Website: apple
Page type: billing-address
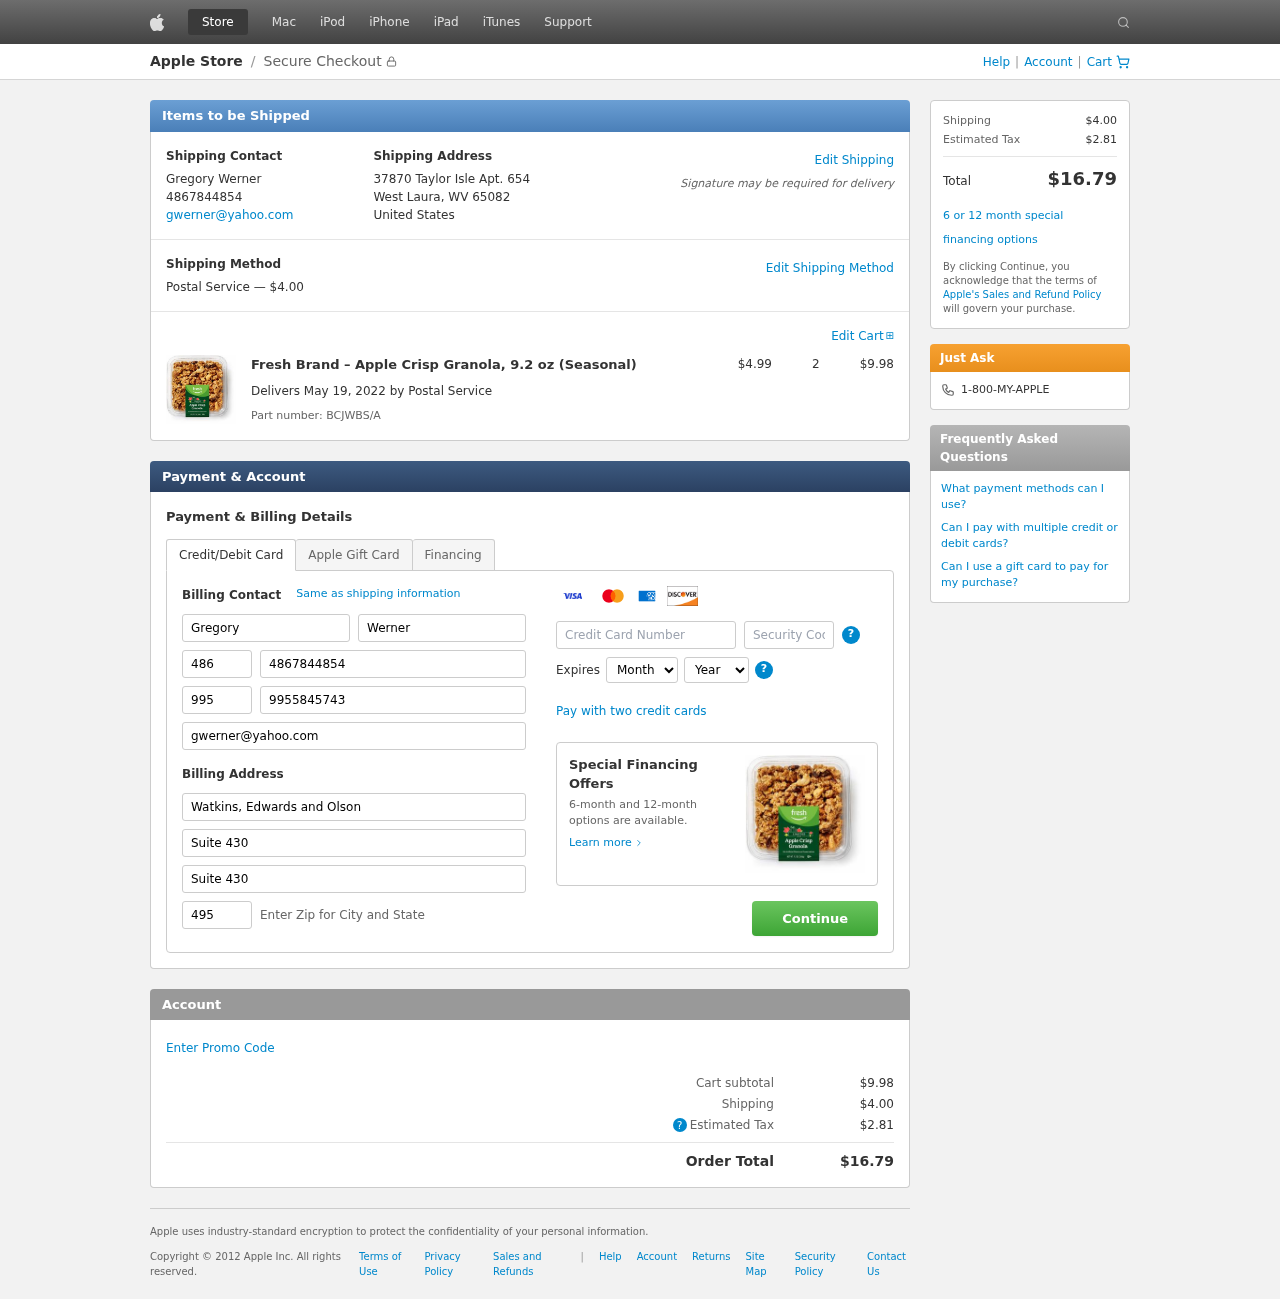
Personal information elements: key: PII_CARD_CVV
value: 568
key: PII_CARD_EXPIRY_MONTH
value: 11
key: PII_CARD_EXPIRY_YEAR
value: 27
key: PII_CARD_NUMBER
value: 2255 1950 5251 4797
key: PII_CITY_STATE_ZIP
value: West Laura, WV 65082
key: PII_COMPANY
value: Watkins, Edwards and Olson
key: PII_COUNTRY
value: United States
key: PII_EMAIL
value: gwerner@yahoo.com
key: PII_FIRSTNAME
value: Gregory
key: PII_FULLNAME
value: Gregory Werner
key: PII_LASTNAME
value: Werner
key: PII_PHONE
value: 4867844854
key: PII_PHONE_ALT
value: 9955845743
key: PII_PHONE_ALT_AREA
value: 995
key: PII_PHONE_AREA
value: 486
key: PII_POSTCODE2
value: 49513
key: PII_STREET
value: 37870 Taylor Isle Apt. 654
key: PII_STREET2
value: Suite 430
Product elements: key: PRODUCT1_NAME
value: Fresh Brand – Apple Crisp Granola, 9.2 oz (Seasonal)
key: PRODUCT1_PRICE
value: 4.99
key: PRODUCT1_QUANTITY
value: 2
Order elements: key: ORDER_SHIPPING_COST
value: $4.00
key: ORDER_SUBTOTAL
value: $9.98
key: ORDER_DELIVERY_DATE
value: May 19, 2022
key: ORDER_PART_NUMBER
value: BCJWBS/A
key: ORDER_TAX
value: $2.81
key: ORDER_TOTAL
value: $16.79